Question: I am using close x button in MFC. I used the code to handle with that even
'''
void Main_MFCDlg::OnSysCommand(UINT nID, LPARAM lParam)
{
if(nID == SC_CLOSE)
{
if(MessageBox(_T("Are you ready to exit?"), _T("Message"), MB_YESNO) == IDYES);
{
// Exit here- Done
}
else
{
//Return application
}
}
else
{
CDialog::OnSysCommand(nID, lParam);
}
}
'''
Now, I want to click option 'No', then the application will still run. How to make the code to do that task? Thanks

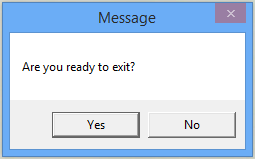
Answer: Return if you don't want to exit, or allow default processing:
'''
void OnSysCommand(UINT nID, LPARAM lParam)
{
if (nID == SC_CLOSE)
{
if (MessageBox(_T("Are you ready to exit?"), _T("Message"), MB_YESNO) == IDNO)
{
return;
}
}
CDialog::OnSysCommand(nID, lParam);
}
'''